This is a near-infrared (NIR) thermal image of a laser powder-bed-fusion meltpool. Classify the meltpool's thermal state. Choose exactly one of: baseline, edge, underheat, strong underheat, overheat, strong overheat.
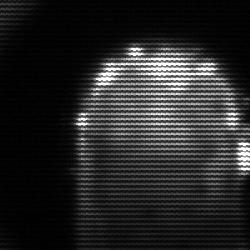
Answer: baseline